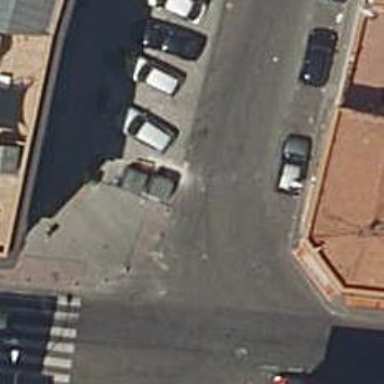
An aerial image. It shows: Diagonal street-side parking lane on asphalt residential road.